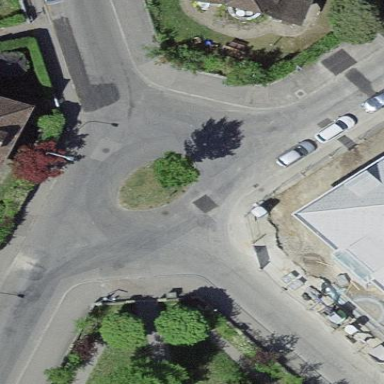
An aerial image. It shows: Residential road with asphalt surface. There is separate sidewalk. The junction is circular.